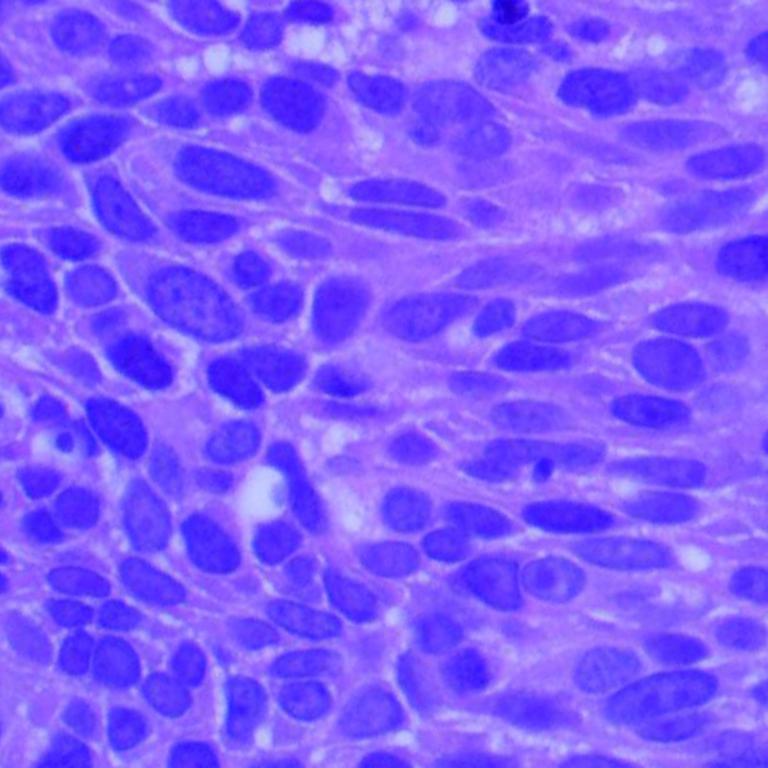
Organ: lung
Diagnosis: squamous carcinomas